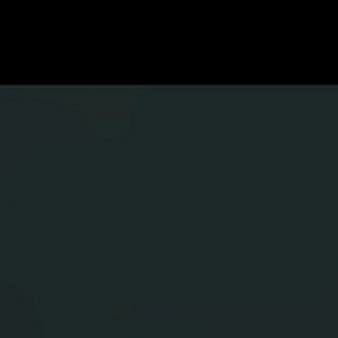
Label: other